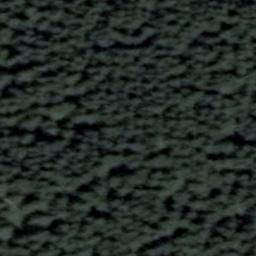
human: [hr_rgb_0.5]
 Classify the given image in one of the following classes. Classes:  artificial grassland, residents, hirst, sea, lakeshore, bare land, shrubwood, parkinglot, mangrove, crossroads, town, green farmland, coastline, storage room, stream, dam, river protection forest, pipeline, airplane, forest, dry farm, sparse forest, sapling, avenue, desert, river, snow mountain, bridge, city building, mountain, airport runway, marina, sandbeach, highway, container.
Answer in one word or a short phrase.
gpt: forest